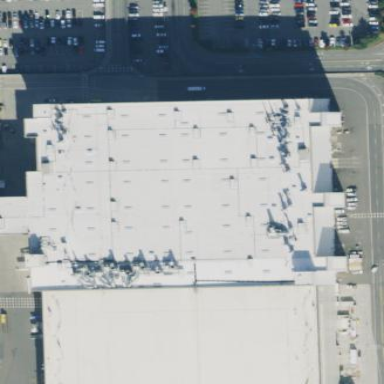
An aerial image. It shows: Industrial building.